Interaction volume radius: 10 \u00c5
Interaction volume height: 15 \u00c5
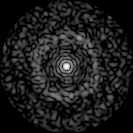
Disorder parameter: 0.842